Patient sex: M
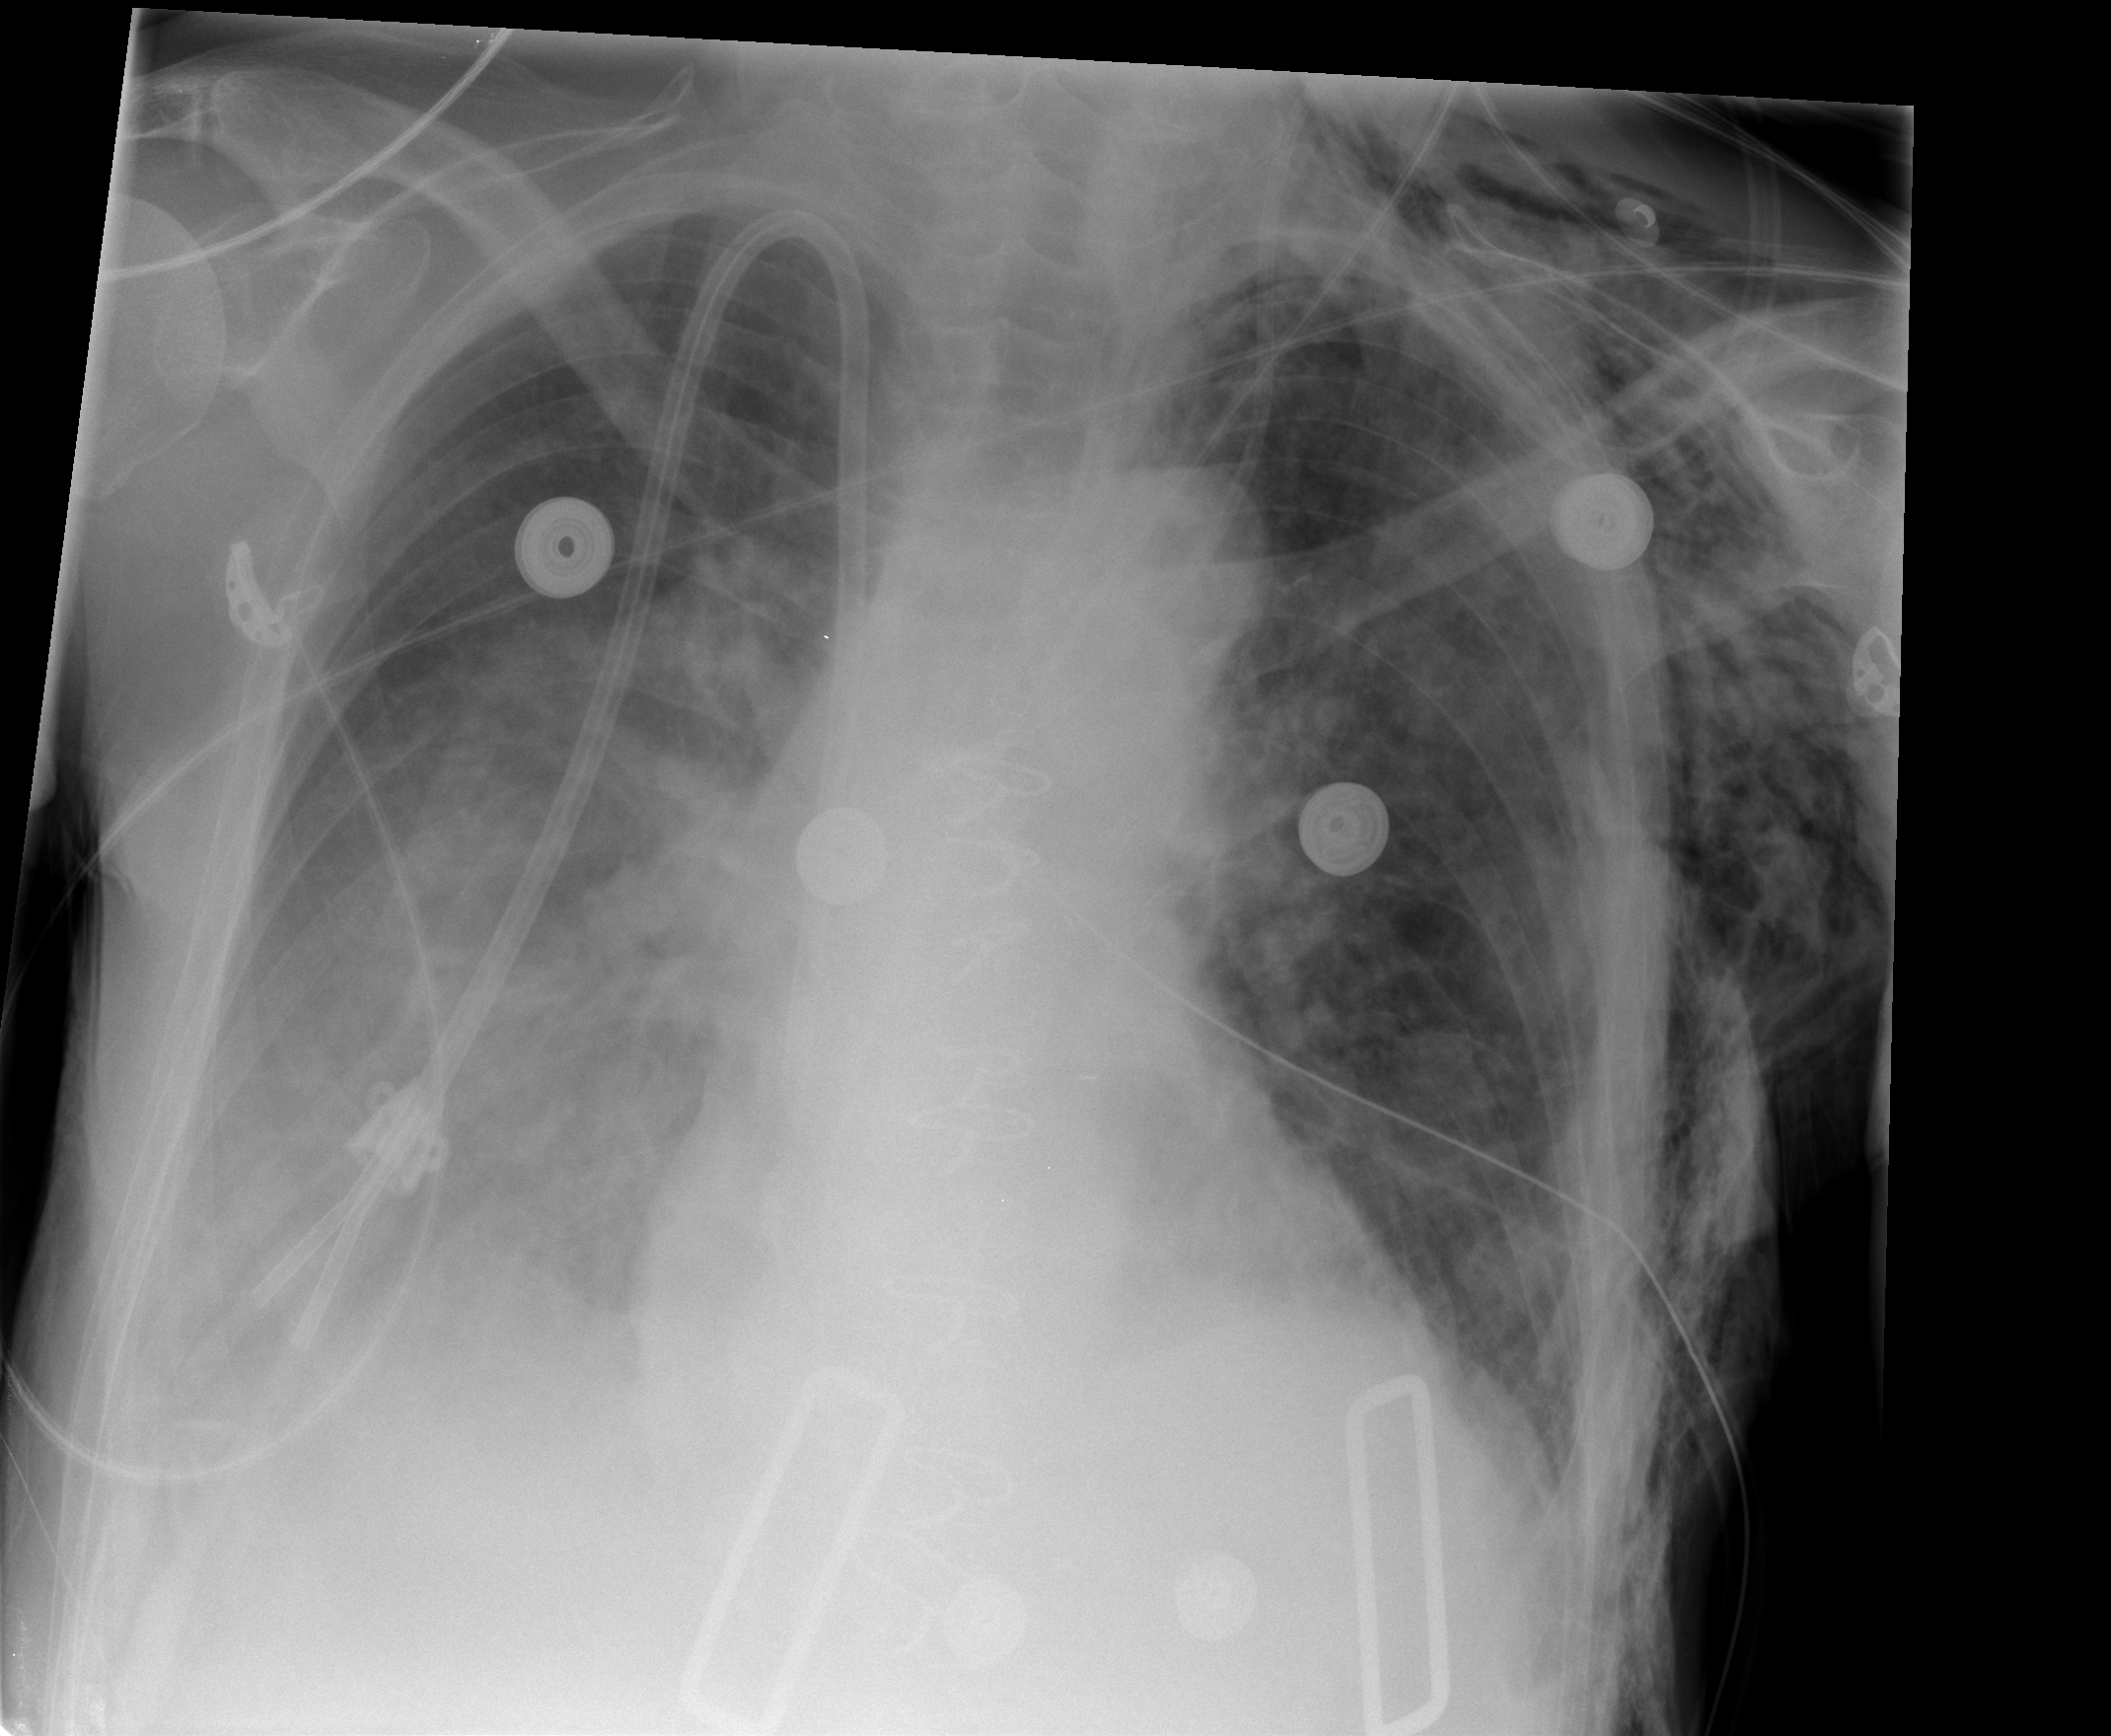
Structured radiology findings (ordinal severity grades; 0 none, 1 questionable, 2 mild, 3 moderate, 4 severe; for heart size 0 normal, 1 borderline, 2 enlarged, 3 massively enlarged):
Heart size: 0
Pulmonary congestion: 2
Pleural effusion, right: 3
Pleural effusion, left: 0
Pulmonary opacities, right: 2
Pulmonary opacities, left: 0
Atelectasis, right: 2
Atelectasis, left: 0